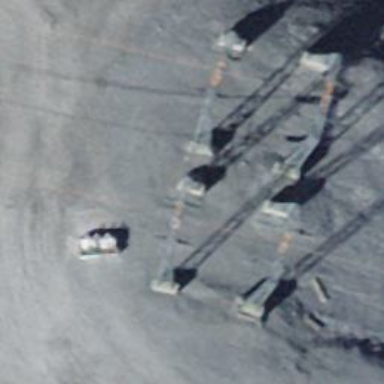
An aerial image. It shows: Pylon used for aerialway.